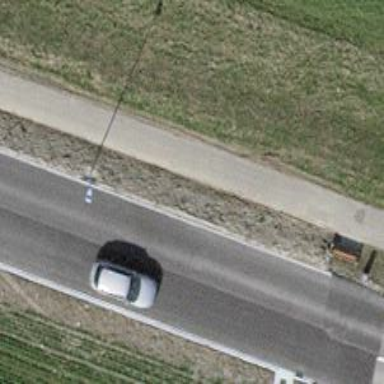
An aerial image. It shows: Traffic monitoring system is in place.